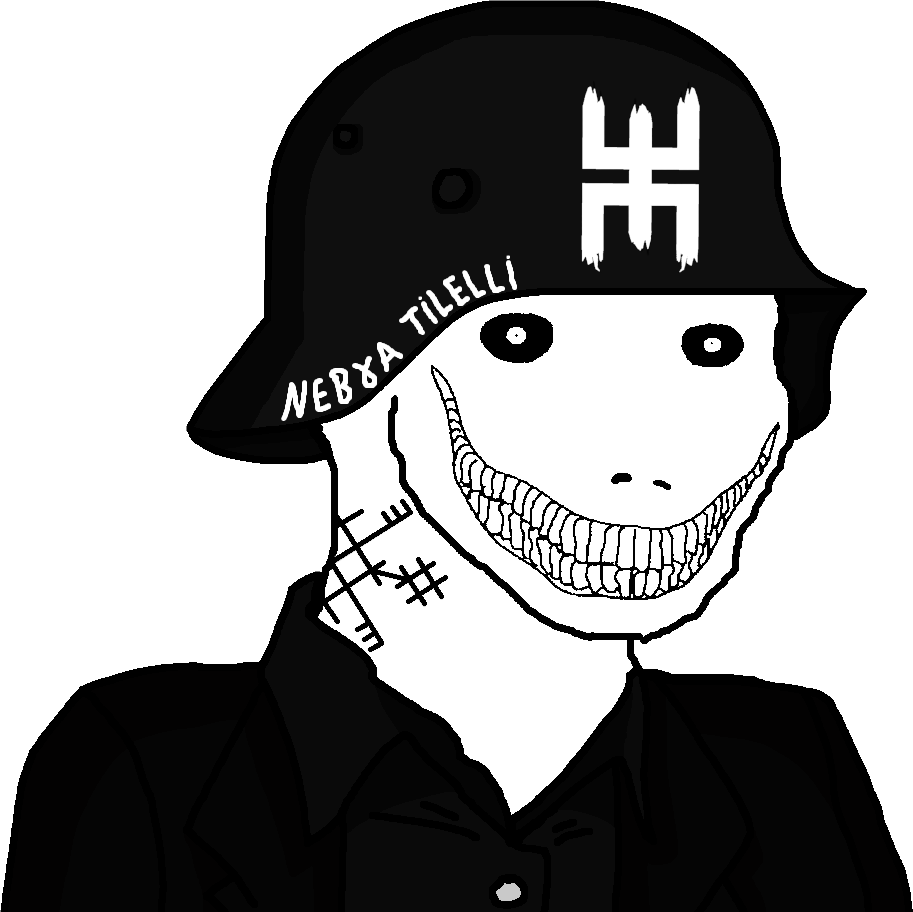
Label: 5_Oomer